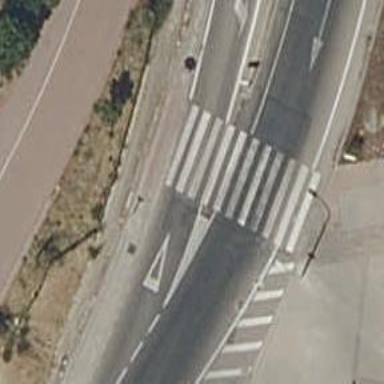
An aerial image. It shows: Uncontrolled zebra crossing on the road.